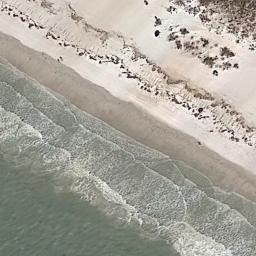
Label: beach